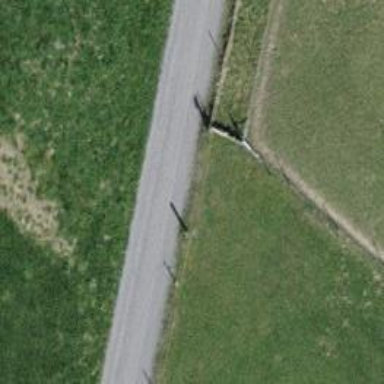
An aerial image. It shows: Fence.